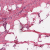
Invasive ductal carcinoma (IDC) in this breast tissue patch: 0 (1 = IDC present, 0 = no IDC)